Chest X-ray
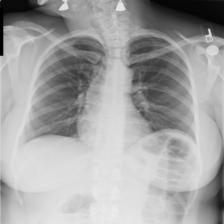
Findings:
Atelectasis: negative
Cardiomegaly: negative
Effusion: negative
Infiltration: negative
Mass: negative
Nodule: negative
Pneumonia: negative
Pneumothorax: negative
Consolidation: negative
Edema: negative
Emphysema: negative
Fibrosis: negative
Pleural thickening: negative
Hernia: negative